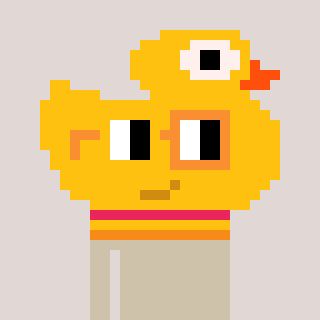
a pixel art character with square yellow and orange glasses, a ducky-shaped head and a bege-colored body on a warm background